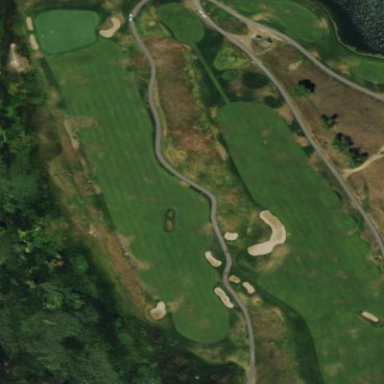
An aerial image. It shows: Wetland area used as water hazard on golf course.